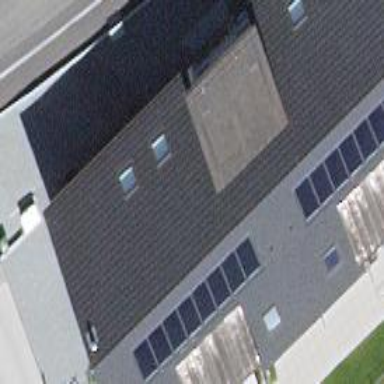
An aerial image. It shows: Garage.